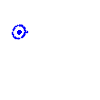
Particle: pion